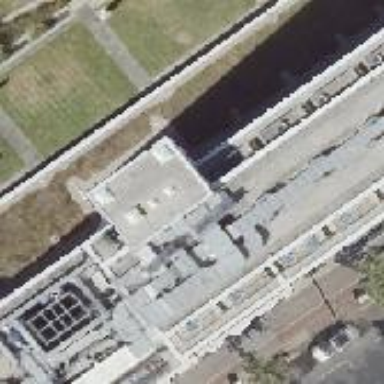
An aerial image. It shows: Part of building.